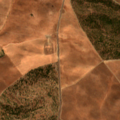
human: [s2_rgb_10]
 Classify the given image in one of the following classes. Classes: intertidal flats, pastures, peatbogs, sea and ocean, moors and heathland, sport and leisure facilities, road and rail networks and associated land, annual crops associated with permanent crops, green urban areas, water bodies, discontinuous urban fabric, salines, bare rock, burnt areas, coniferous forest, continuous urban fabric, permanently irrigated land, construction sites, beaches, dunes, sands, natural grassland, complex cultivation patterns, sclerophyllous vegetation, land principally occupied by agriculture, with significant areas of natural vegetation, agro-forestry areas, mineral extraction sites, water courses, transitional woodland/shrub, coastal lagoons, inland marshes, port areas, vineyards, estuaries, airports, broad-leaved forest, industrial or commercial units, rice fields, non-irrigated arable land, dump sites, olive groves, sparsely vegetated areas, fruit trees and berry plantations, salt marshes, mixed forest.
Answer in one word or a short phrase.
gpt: non-irrigated arable land, transitional woodland/shrub